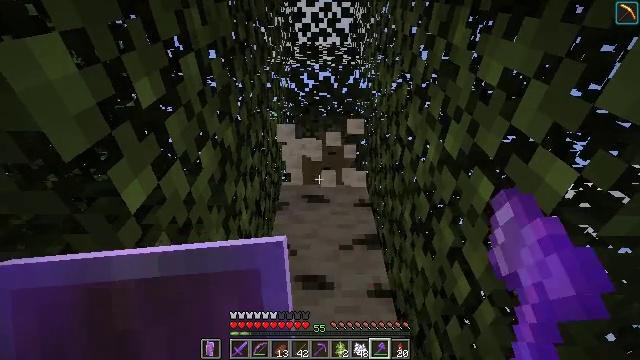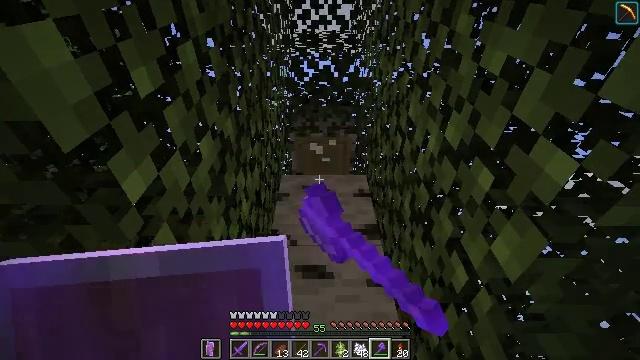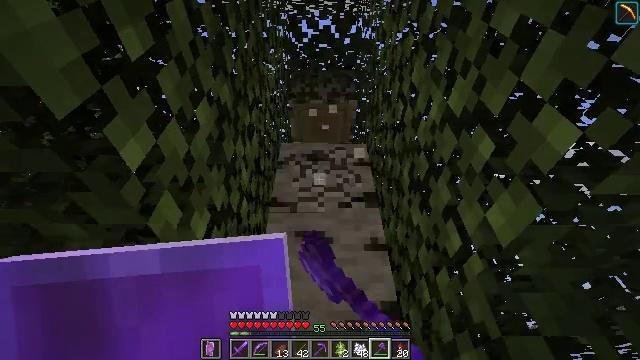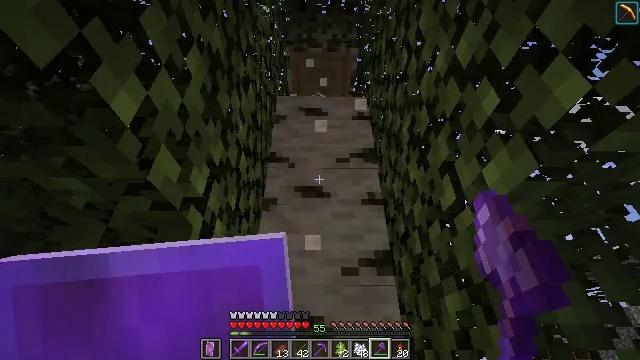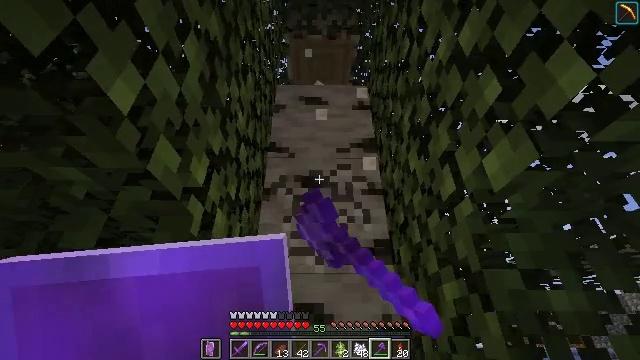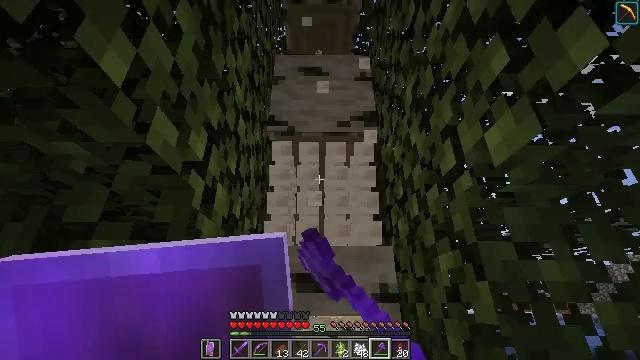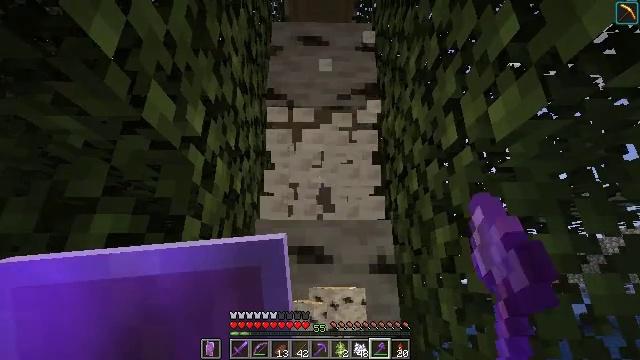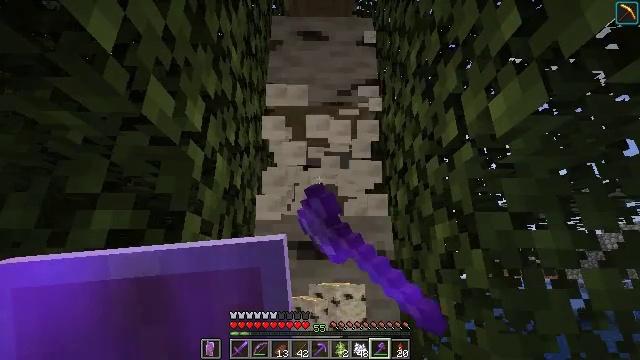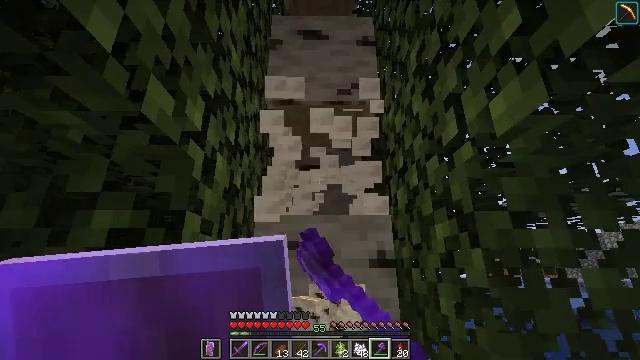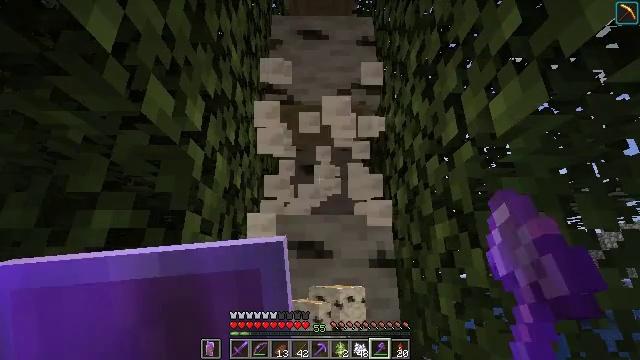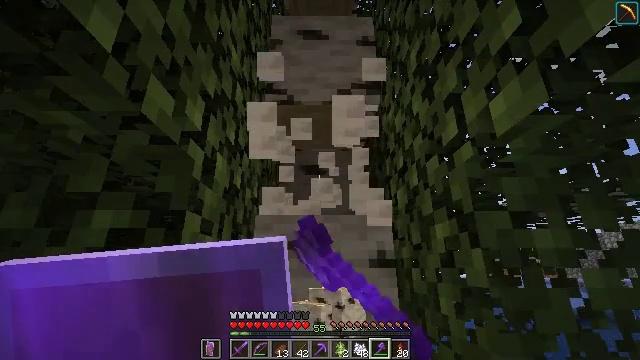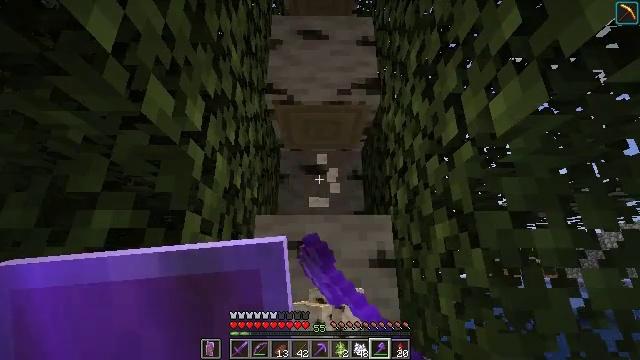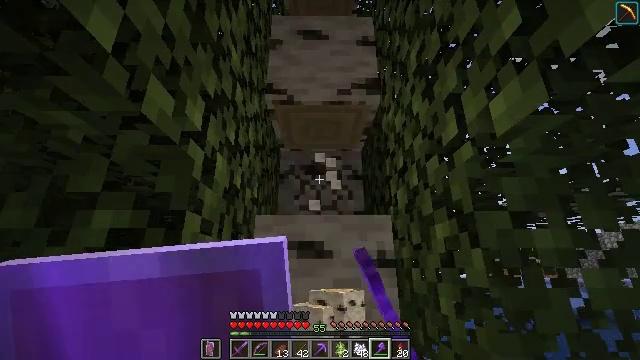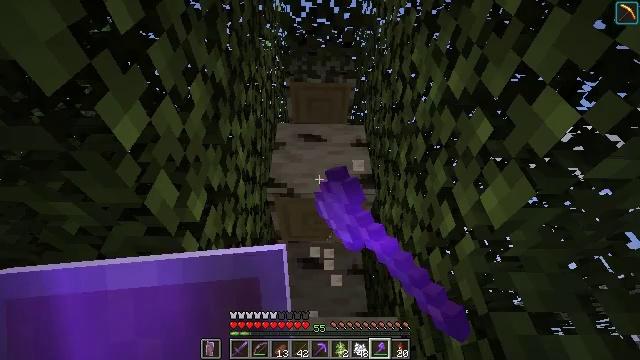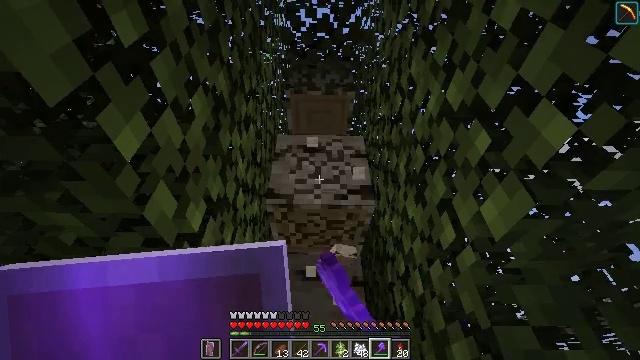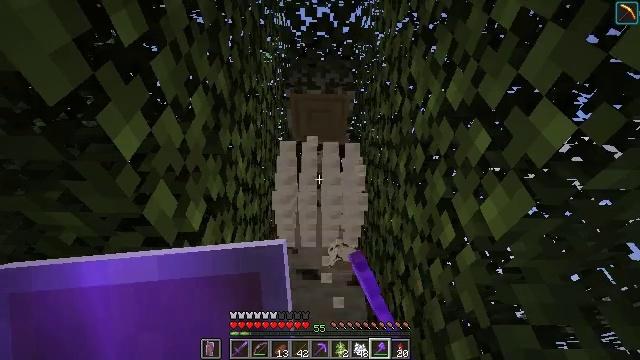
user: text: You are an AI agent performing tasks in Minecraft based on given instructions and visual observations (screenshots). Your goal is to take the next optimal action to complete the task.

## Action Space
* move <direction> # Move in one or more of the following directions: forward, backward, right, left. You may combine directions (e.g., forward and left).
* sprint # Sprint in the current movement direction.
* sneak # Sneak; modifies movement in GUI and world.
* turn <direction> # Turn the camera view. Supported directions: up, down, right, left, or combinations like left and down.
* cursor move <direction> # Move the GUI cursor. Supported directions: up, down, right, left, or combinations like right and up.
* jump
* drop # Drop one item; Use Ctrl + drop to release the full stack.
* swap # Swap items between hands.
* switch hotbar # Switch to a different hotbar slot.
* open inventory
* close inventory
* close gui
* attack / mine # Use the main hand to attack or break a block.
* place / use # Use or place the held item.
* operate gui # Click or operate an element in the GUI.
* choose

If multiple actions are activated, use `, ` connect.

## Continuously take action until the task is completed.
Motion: motion action
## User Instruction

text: Break the birch log in the forest.
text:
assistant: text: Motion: turn down, attack / mine
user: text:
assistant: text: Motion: turn down, attack / mine
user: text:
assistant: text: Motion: turn down, attack / mine
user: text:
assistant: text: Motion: turn down, attack / mine
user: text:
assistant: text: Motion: turn down, attack / mine
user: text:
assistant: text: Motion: turn down, attack / mine
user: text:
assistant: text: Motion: attack / mine
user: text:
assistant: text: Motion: attack / mine
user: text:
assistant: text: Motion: attack / mine
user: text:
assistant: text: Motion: attack / mine
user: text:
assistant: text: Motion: attack / mine
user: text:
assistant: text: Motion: attack / mine
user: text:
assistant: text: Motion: turn up, attack / mine
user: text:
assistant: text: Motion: turn up, attack / mine
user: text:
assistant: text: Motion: attack / mine
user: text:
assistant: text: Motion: turn down, attack / mine
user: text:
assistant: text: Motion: turn down, attack / mine
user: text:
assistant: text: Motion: turn down, attack / mine
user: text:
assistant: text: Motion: turn down, attack / mine
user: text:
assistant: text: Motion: turn down, attack / mine
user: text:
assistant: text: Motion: turn down, attack / mine
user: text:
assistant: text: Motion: turn down, attack / mine
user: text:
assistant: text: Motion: turn down, attack / mine
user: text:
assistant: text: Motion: attack / mine
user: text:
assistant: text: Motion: turn down, attack / mine
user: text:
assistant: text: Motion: turn down, attack / mine
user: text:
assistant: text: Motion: turn down, attack / mine
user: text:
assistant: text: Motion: attack / mine
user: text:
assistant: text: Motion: attack / mine
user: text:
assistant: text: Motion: turn up, attack / mine